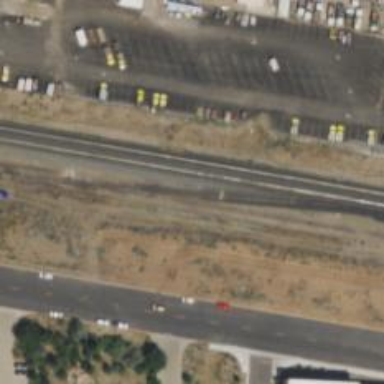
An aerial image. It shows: Railway siding with rails.